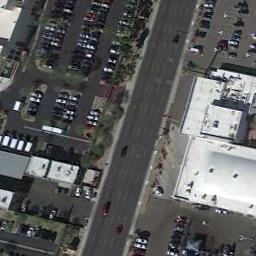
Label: freeway